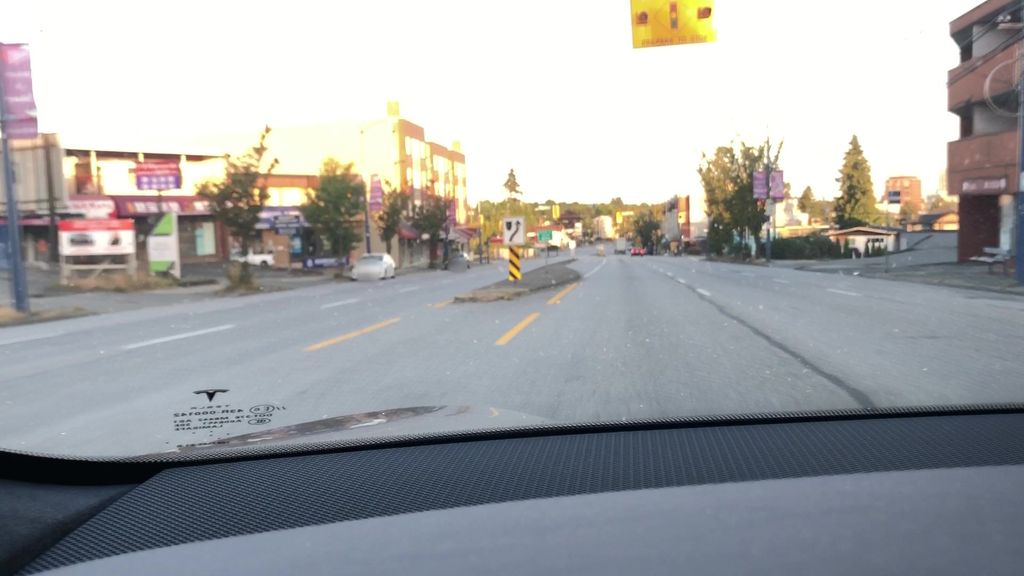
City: vancouver